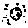
Label: moon